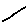
Label: line